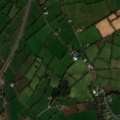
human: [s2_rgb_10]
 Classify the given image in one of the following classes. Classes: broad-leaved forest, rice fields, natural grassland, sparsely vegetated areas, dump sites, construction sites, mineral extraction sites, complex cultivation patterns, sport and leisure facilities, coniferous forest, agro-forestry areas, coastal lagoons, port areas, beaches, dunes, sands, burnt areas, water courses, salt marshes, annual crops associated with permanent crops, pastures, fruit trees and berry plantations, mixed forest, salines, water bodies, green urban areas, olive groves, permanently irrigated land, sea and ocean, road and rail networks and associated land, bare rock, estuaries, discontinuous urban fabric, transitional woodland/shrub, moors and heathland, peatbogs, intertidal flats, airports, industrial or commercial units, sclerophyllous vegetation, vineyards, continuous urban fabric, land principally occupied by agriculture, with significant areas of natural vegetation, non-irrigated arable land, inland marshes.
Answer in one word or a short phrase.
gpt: non-irrigated arable land, pastures